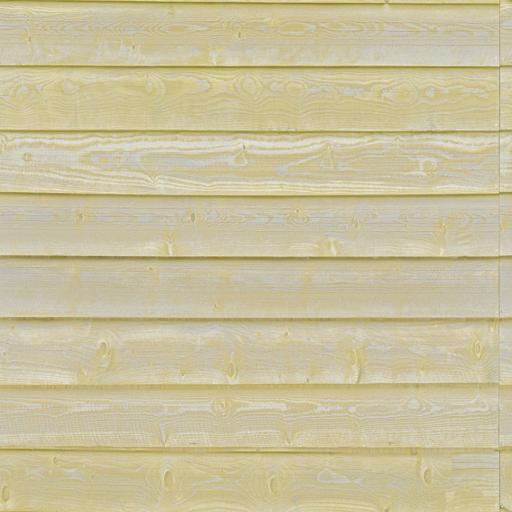
Tags: house plank planks siding wall wood wooden